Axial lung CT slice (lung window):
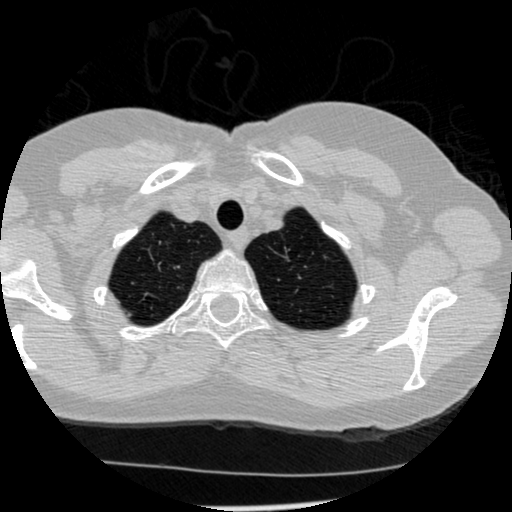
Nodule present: no